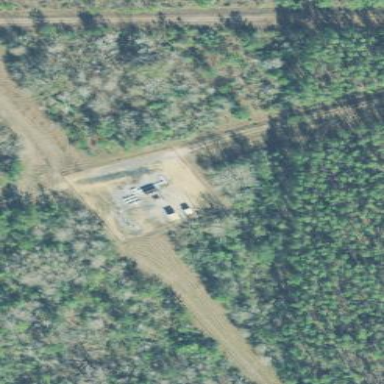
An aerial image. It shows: Fenced substation used for measurement purposes.